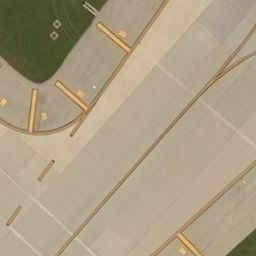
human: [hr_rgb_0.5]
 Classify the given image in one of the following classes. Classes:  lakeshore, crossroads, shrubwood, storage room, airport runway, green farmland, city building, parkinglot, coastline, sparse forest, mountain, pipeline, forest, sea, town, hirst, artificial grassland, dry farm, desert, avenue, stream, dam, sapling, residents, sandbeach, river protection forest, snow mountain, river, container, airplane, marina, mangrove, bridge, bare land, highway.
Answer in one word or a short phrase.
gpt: airport runway